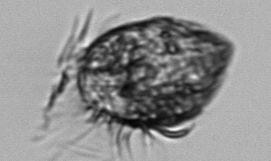
Label: Strombidium_morphotype1